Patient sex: M
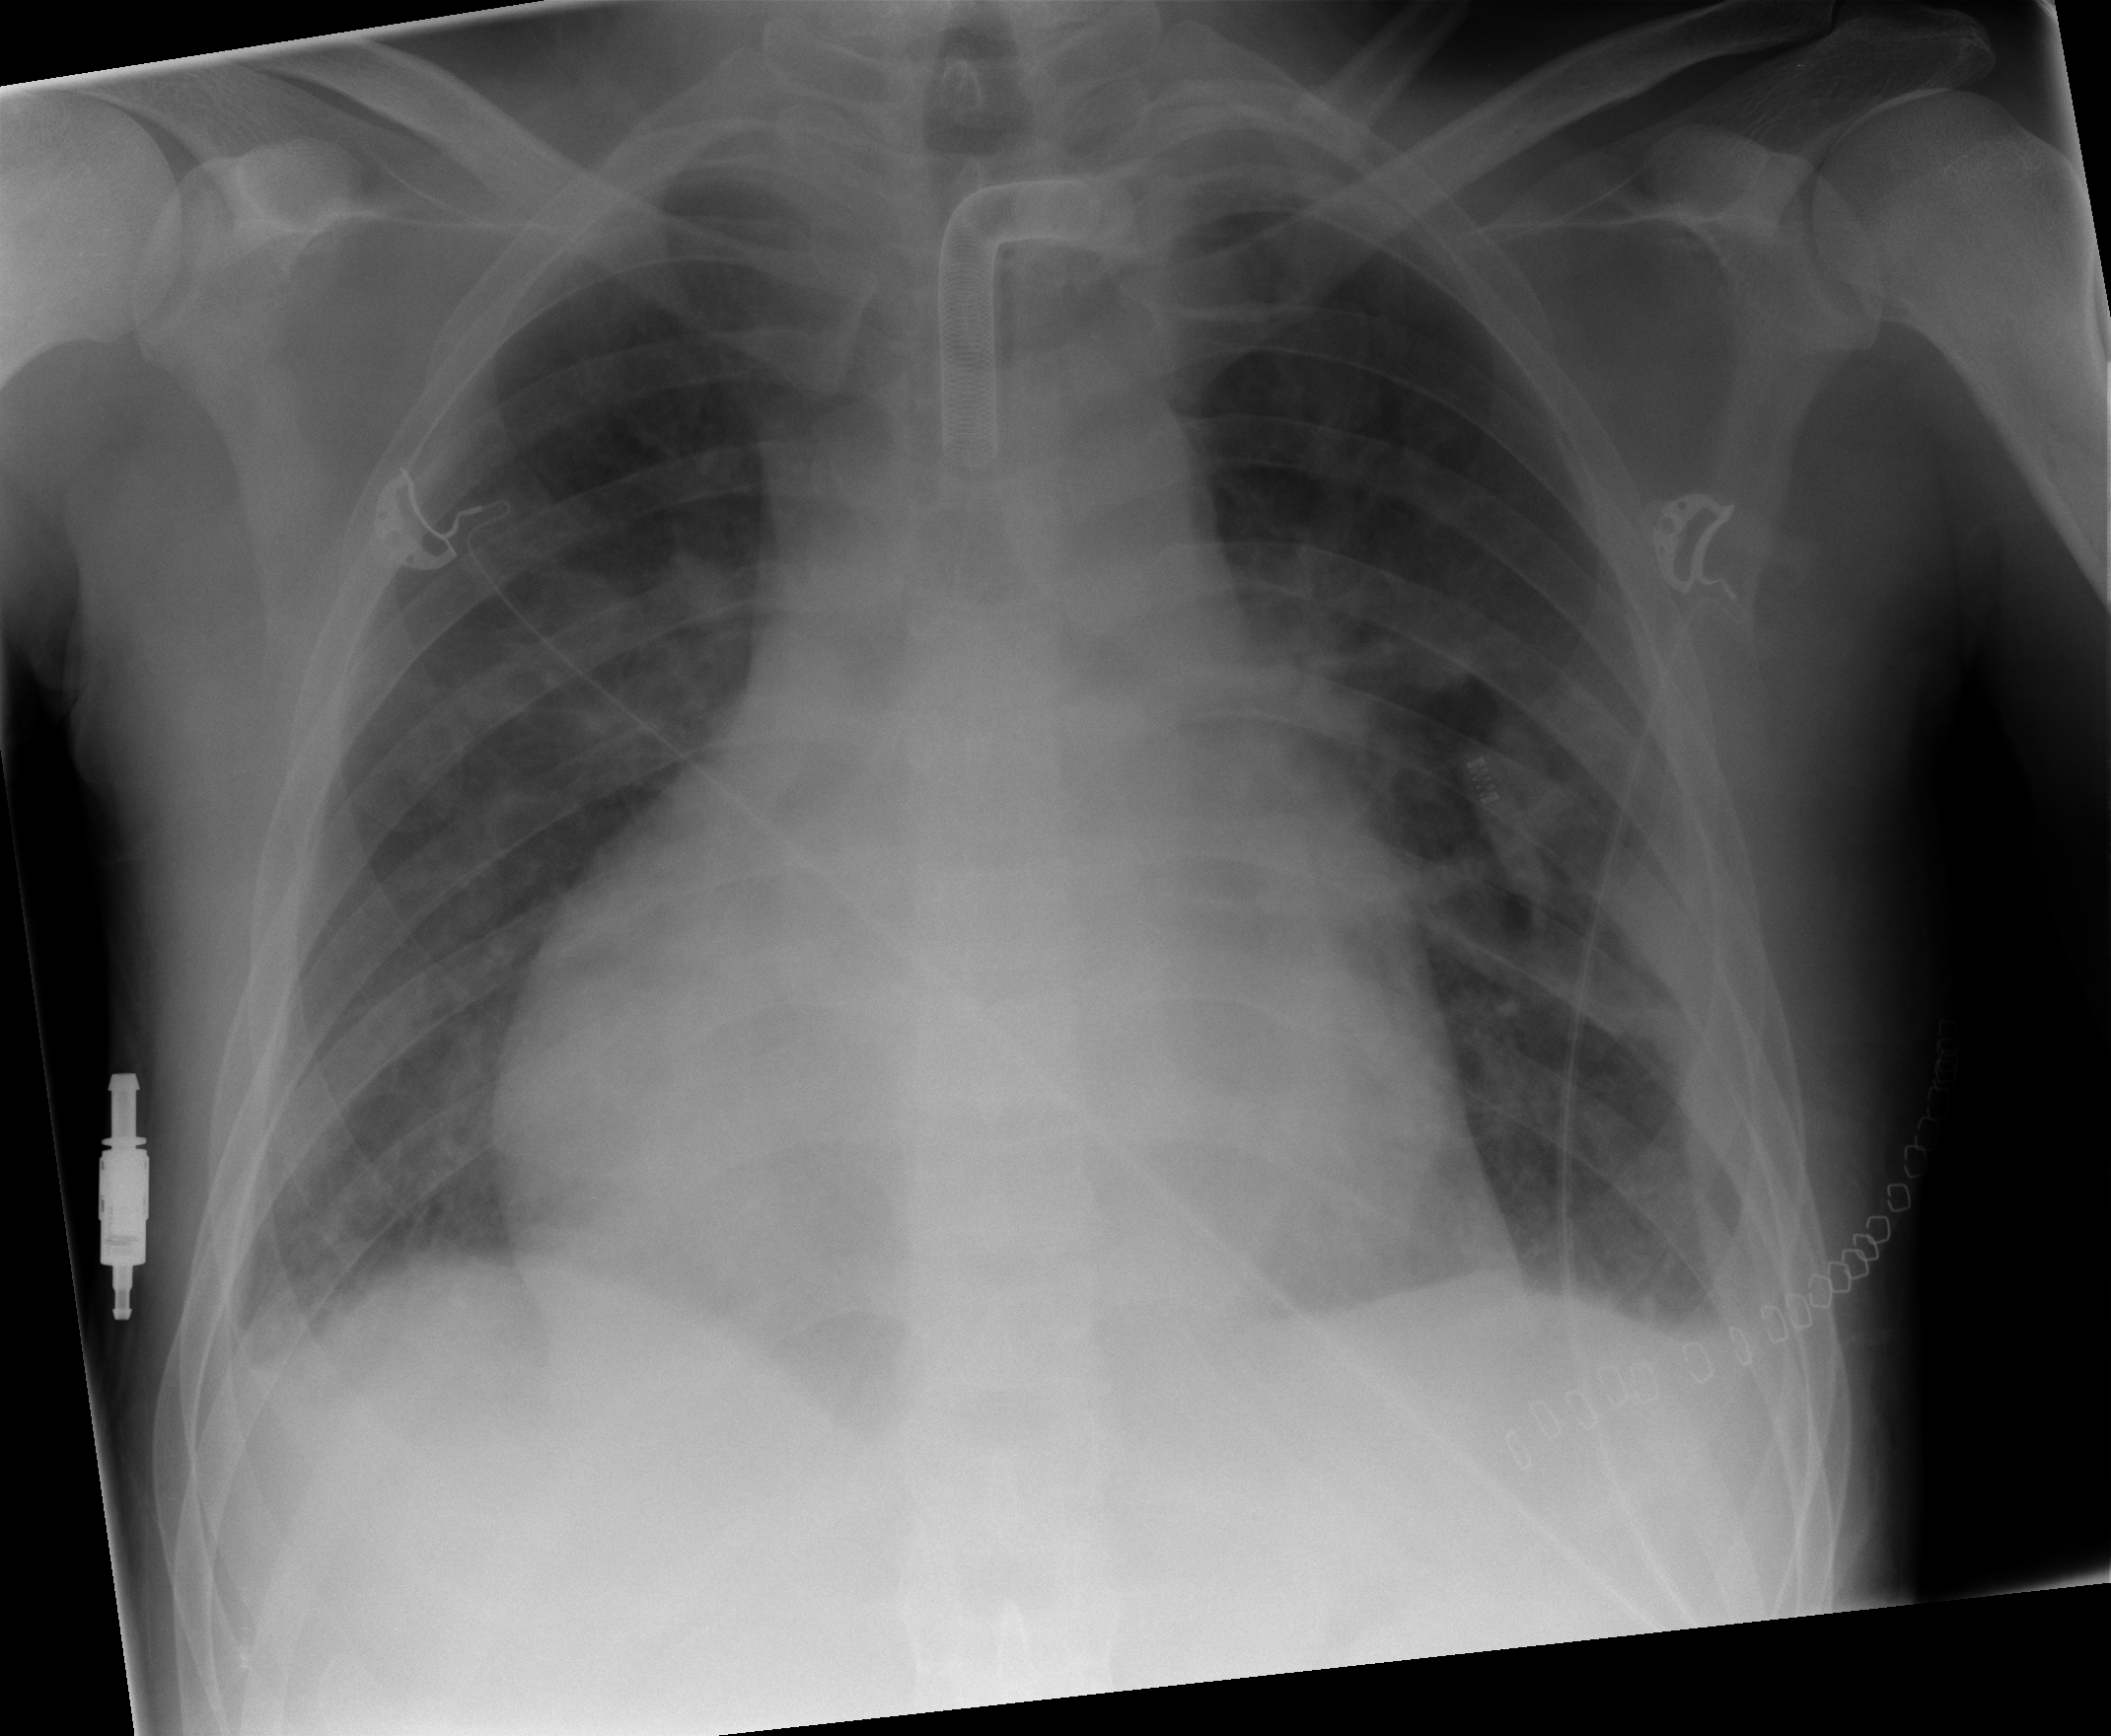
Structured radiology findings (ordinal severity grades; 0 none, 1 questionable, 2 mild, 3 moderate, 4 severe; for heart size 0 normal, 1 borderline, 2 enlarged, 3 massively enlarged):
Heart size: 2
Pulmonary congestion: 0
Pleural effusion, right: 1
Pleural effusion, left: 2
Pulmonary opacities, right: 0
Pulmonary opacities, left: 0
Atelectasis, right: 2
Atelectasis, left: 2